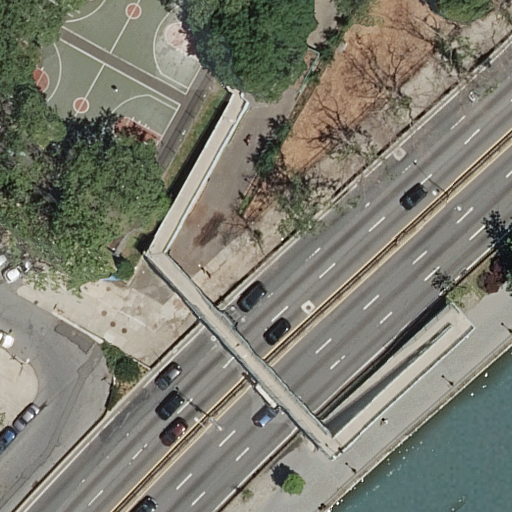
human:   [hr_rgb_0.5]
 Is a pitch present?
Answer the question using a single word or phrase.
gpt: yes

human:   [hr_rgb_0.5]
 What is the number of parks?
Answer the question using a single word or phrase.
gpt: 1

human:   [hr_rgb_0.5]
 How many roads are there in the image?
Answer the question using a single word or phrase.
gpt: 11

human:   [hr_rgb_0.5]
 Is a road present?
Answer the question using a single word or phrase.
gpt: yes

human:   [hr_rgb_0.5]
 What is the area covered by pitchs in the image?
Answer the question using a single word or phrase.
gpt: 415m2

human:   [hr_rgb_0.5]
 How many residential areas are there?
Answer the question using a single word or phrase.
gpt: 1

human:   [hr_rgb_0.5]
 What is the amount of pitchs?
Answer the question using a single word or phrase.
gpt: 2

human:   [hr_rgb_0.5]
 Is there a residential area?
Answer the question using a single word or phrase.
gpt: yes

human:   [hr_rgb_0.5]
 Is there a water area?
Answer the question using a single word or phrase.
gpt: yes

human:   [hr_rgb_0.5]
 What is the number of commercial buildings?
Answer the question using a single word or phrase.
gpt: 0

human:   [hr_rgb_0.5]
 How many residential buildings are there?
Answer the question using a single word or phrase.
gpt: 0

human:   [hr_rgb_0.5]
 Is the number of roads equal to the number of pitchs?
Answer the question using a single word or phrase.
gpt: no

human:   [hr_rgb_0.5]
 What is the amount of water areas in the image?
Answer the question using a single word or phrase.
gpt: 1

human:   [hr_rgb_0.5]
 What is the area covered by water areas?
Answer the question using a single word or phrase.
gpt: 622m2

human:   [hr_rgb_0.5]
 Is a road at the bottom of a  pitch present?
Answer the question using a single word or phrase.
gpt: yes

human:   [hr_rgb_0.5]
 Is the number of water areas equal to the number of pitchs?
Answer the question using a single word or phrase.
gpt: no

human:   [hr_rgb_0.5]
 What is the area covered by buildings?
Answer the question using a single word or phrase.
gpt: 0m2

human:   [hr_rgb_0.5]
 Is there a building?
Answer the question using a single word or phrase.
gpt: no

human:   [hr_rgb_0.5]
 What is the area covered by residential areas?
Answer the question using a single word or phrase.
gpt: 6285m2

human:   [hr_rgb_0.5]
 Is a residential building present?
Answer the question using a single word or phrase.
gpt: no

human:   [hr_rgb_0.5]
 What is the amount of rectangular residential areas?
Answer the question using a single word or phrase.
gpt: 1

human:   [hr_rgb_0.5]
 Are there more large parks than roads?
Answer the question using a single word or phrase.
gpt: no

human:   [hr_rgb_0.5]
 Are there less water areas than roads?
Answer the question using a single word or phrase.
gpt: yes

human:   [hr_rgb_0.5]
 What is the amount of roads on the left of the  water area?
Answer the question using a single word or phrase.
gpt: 7

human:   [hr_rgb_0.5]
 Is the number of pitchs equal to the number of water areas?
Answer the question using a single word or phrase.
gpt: no

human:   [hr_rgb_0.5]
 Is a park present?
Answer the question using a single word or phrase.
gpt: yes

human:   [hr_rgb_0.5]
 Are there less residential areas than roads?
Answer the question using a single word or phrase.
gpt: yes

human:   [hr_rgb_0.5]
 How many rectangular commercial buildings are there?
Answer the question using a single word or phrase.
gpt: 0

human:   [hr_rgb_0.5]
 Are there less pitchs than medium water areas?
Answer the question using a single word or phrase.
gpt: no

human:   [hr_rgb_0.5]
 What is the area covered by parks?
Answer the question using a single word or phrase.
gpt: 1436m2

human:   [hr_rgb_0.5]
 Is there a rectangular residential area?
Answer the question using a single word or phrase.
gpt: yes

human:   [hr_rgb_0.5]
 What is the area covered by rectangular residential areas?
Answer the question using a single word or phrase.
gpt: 6285m2

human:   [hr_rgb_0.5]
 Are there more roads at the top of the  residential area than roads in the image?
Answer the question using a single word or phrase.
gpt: no

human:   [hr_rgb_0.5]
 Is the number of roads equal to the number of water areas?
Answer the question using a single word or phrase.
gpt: no

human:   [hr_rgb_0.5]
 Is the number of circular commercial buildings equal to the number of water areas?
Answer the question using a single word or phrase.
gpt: no

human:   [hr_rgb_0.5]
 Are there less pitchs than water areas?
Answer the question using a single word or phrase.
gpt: no

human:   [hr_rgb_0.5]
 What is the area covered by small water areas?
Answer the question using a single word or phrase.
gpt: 0m2

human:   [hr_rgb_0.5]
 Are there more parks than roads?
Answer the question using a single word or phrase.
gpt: no

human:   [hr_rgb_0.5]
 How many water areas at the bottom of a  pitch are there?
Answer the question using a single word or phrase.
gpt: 1

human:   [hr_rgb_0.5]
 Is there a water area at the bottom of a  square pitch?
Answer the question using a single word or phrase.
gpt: no

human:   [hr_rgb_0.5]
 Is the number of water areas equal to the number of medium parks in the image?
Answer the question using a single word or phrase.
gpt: no

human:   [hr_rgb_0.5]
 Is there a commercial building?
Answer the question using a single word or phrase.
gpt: no

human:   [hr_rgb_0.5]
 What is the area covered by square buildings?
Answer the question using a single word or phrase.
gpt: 0m2

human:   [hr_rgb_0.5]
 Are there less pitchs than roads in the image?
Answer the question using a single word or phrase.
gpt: yes

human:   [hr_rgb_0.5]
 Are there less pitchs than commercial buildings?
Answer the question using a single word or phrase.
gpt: no

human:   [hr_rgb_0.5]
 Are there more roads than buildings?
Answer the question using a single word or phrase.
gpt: yes

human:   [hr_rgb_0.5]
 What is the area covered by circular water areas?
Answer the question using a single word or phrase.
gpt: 0m2

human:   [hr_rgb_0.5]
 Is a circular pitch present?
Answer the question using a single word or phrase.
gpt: no

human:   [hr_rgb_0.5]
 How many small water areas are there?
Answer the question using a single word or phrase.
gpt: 0

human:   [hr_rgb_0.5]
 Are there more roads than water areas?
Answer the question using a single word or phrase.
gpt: yes

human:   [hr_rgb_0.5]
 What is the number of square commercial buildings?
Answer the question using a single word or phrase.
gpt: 0

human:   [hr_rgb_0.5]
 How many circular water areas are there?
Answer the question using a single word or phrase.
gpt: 0

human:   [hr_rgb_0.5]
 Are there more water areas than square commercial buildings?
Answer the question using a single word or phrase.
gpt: yes

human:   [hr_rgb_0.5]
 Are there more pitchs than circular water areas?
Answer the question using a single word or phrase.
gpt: yes

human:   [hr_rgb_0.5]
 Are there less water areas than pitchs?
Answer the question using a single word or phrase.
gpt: yes

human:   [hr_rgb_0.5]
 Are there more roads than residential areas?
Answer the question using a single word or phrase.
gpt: yes

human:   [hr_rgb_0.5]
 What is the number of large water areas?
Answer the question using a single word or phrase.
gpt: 1

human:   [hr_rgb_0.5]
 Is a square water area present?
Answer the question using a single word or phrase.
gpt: no

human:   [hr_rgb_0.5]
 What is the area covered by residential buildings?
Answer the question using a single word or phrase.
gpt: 0m2

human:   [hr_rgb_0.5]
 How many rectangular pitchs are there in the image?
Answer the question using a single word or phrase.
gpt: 2

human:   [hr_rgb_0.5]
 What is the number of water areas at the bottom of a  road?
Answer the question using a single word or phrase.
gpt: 1

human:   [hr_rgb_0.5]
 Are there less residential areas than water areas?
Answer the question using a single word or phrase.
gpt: no

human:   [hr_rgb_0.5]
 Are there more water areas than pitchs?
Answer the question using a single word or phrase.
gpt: no

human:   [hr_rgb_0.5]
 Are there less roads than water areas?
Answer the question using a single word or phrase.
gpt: no